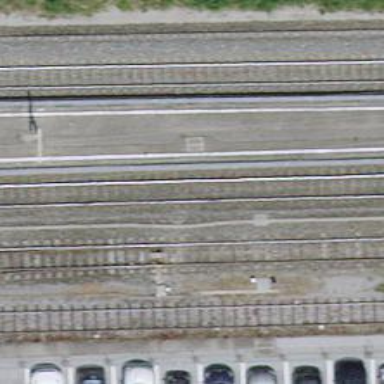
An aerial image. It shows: Railway switch.